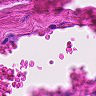
Metastatic tissue present: no